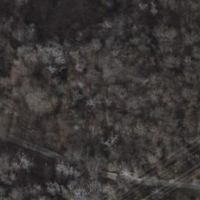
EUNIS habitat code: 44
Species observed at this site:
Aegithalos caudatus